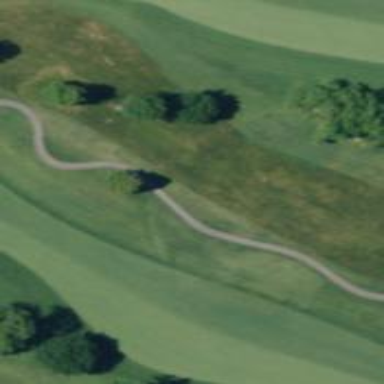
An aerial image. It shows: Golf fairway surrounded by grass.